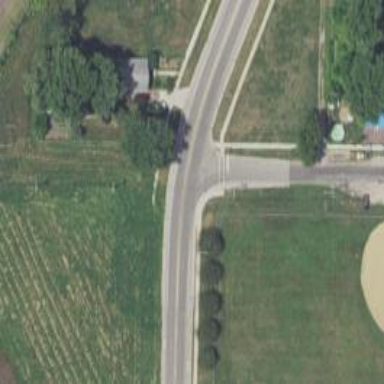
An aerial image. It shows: Solid stop line on the road marking.